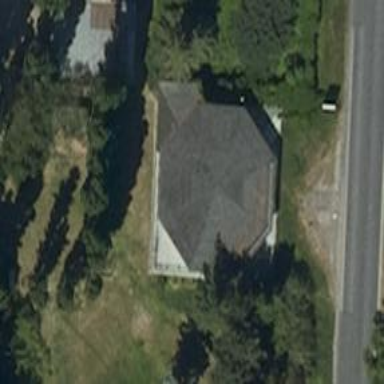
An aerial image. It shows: Shed building.